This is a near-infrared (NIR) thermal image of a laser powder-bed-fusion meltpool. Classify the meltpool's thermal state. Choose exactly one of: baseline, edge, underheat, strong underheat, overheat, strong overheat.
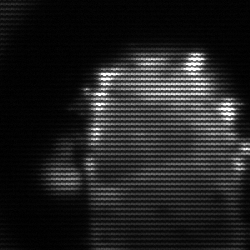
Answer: baseline